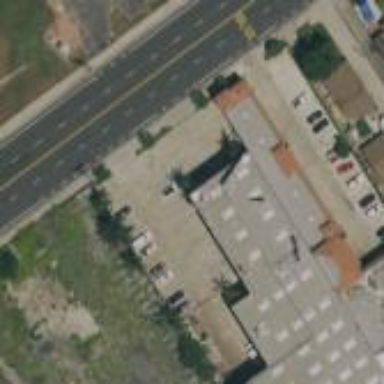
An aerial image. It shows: Warehouse building.